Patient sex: F
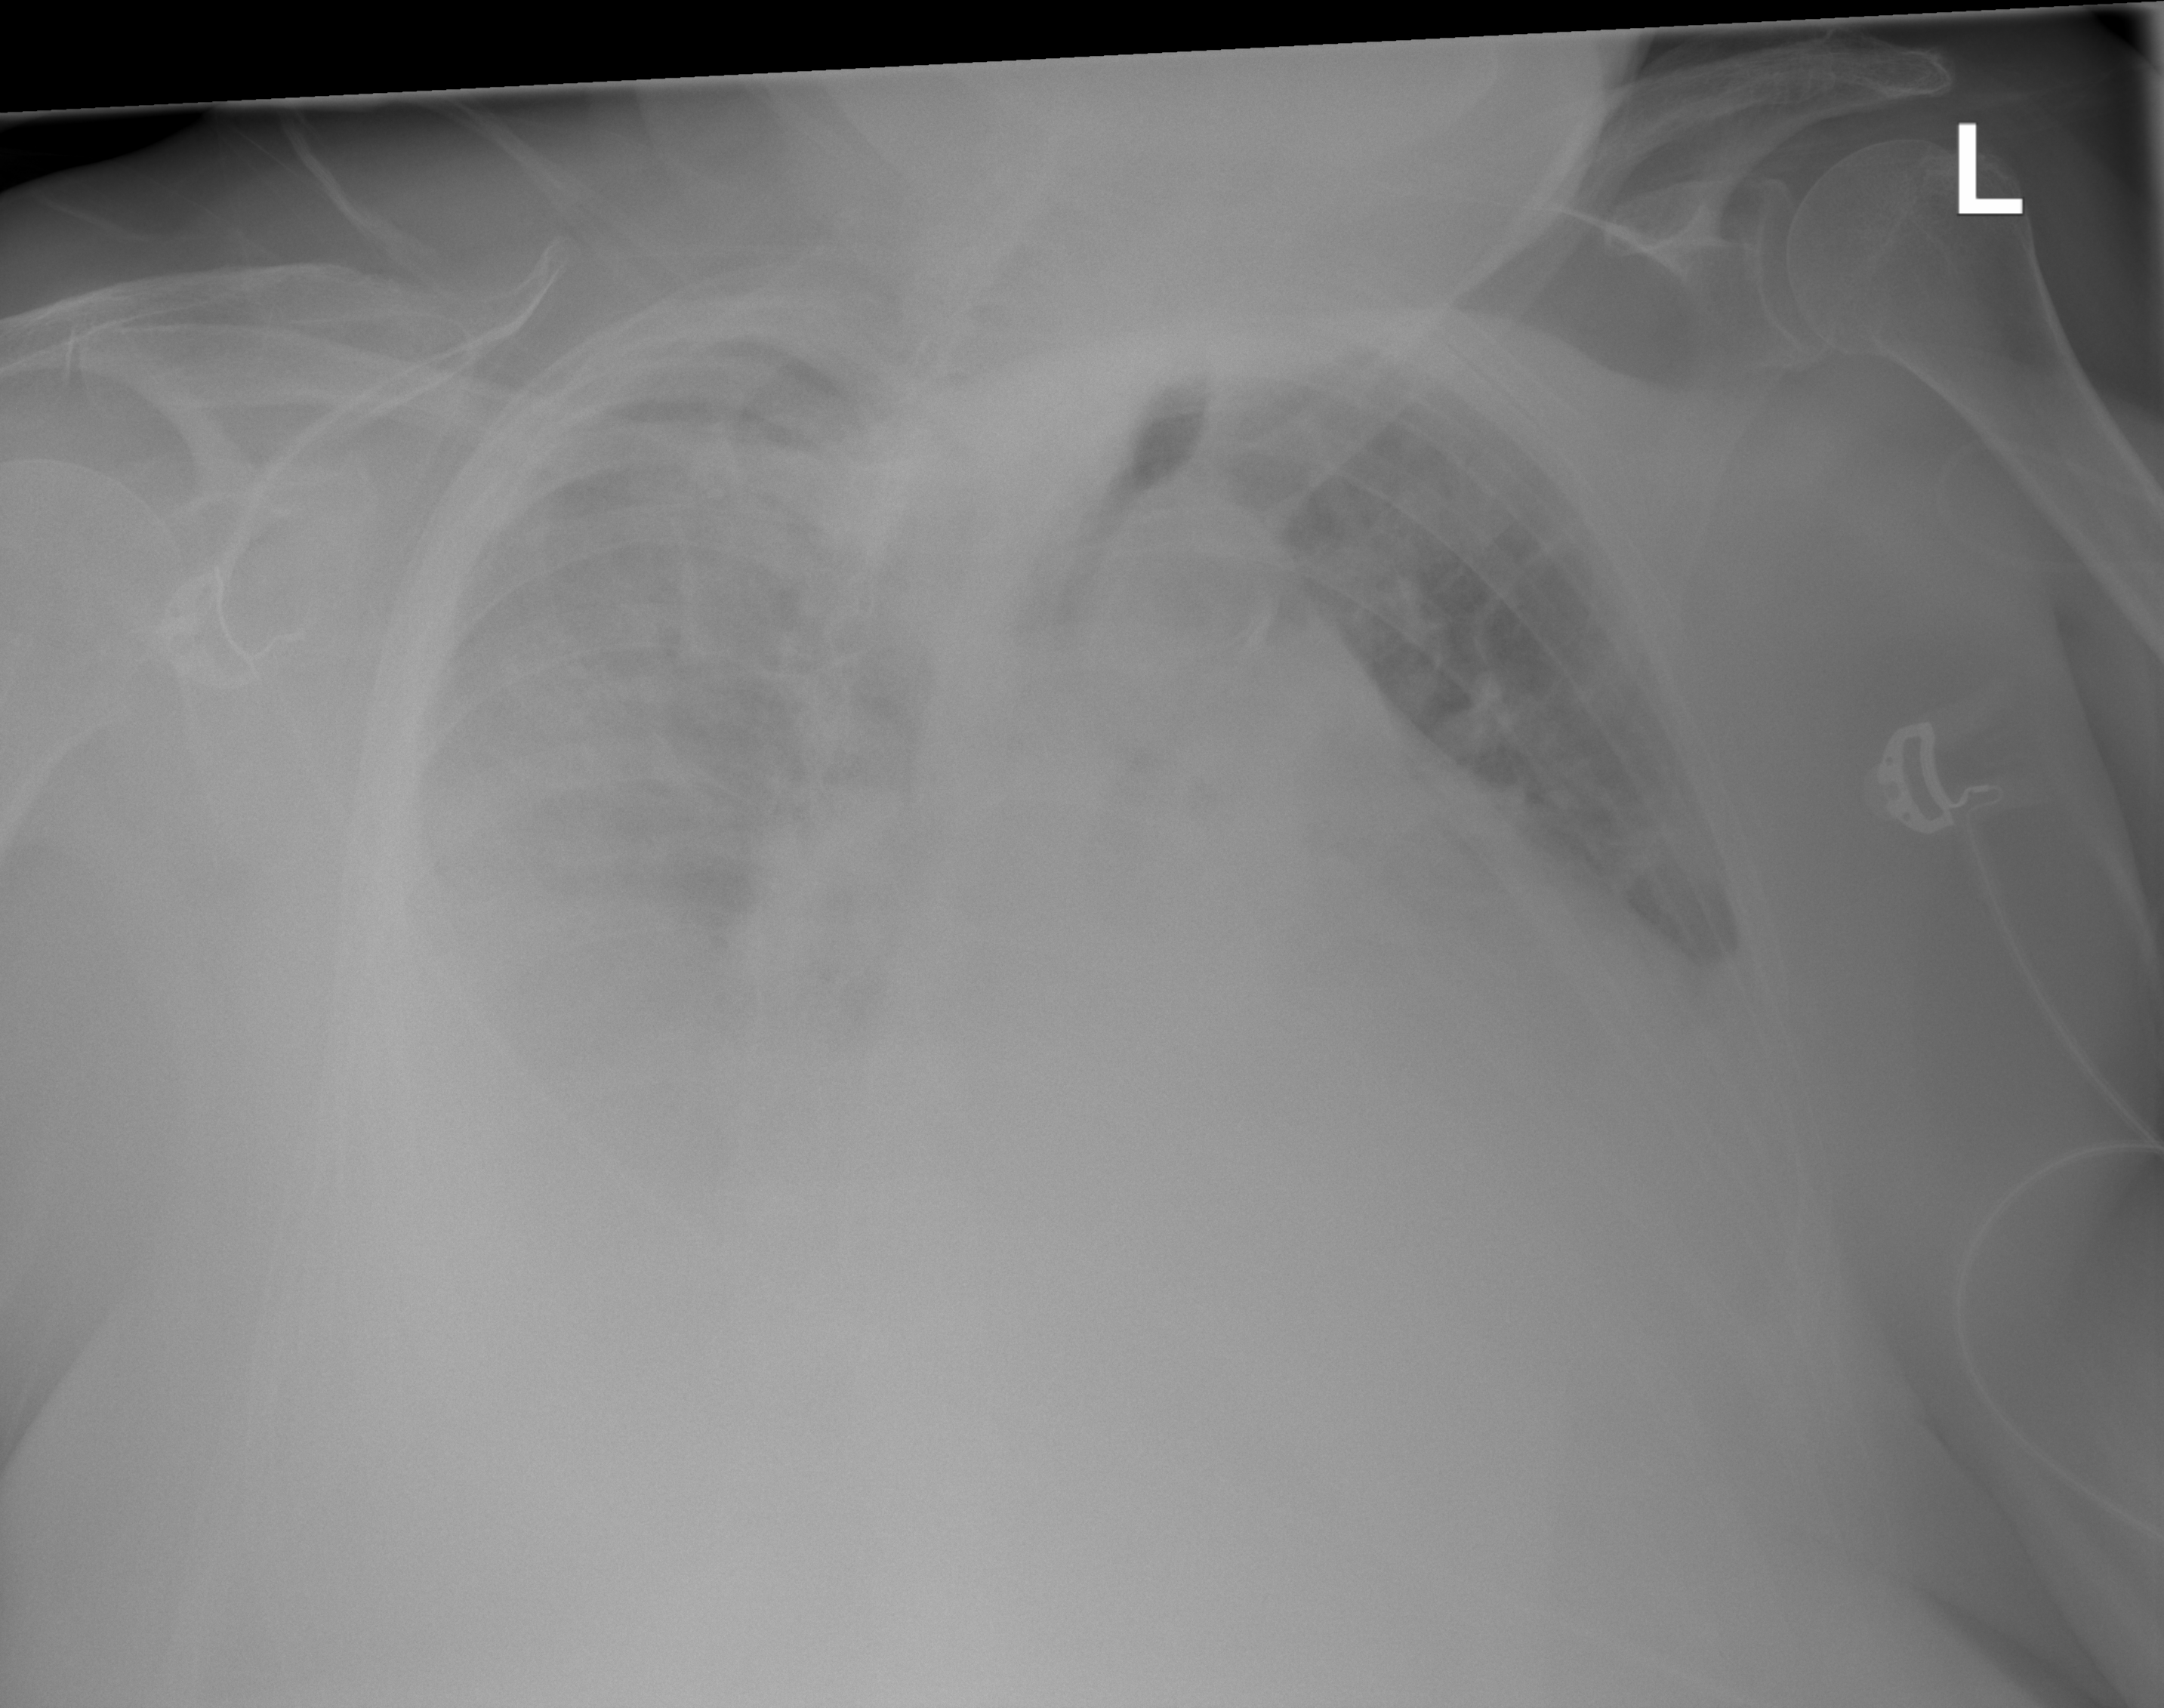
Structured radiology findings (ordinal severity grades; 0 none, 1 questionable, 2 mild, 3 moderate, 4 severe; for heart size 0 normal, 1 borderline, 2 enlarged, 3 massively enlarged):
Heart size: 2
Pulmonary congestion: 2
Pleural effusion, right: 3
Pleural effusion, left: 2
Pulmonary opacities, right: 2
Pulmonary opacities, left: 1
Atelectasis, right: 2
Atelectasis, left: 2